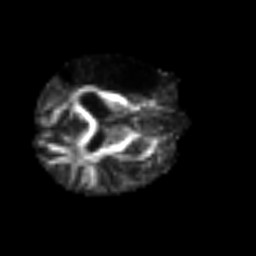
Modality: FA
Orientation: axial
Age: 56
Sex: male
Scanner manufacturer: siemens
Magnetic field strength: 3 T
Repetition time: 3.2 s
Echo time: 0.081 s